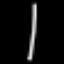
Label: line